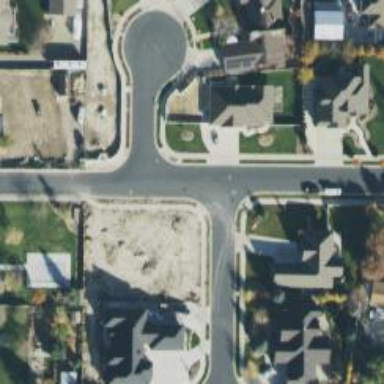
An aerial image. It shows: Residential road.